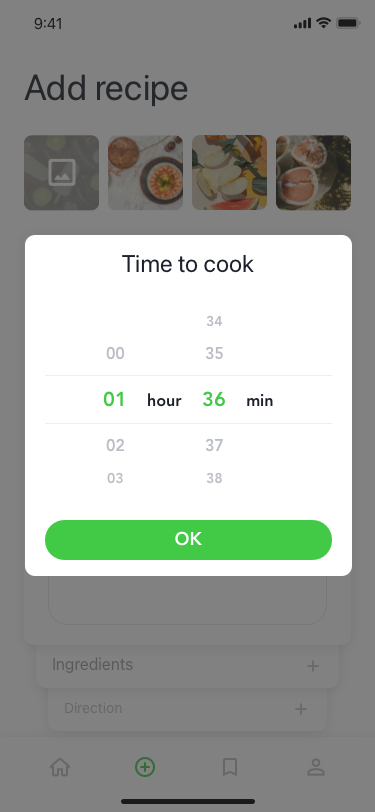
Text in this UI design:
Info
Ingredients
Direction
Title
Time
Number of people
Category
Description
Add recipe
Time to cook
01
hour
00
35
34
38
03
02
37
min
36
OK